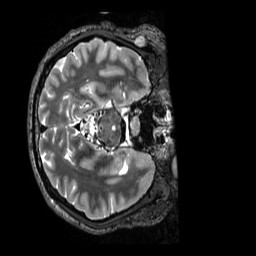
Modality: T2w
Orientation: axial
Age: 36
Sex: male
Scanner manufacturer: siemens
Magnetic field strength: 3 T
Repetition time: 3.2 s
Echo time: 0.728 s